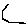
Label: hexagon